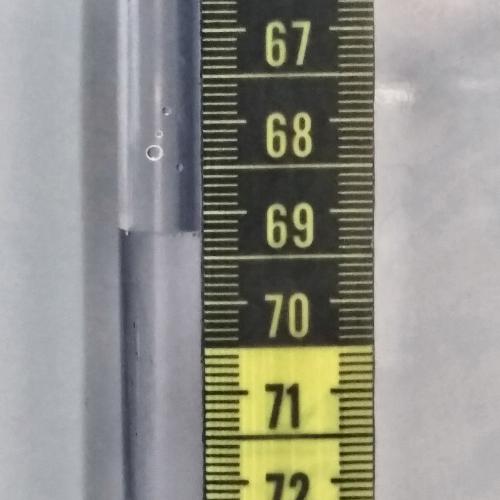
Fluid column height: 69.2 cm